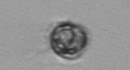
Label: Dinophyceae